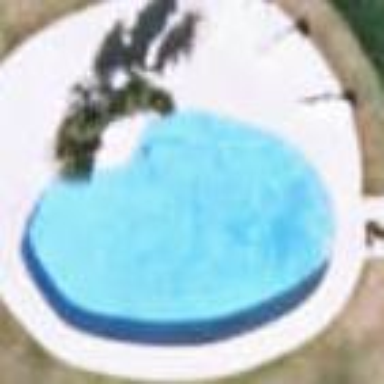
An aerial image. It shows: Swimming pool located in leisure land.